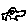
Label: car